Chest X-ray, AP view. Patient: 33 years old, sex M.
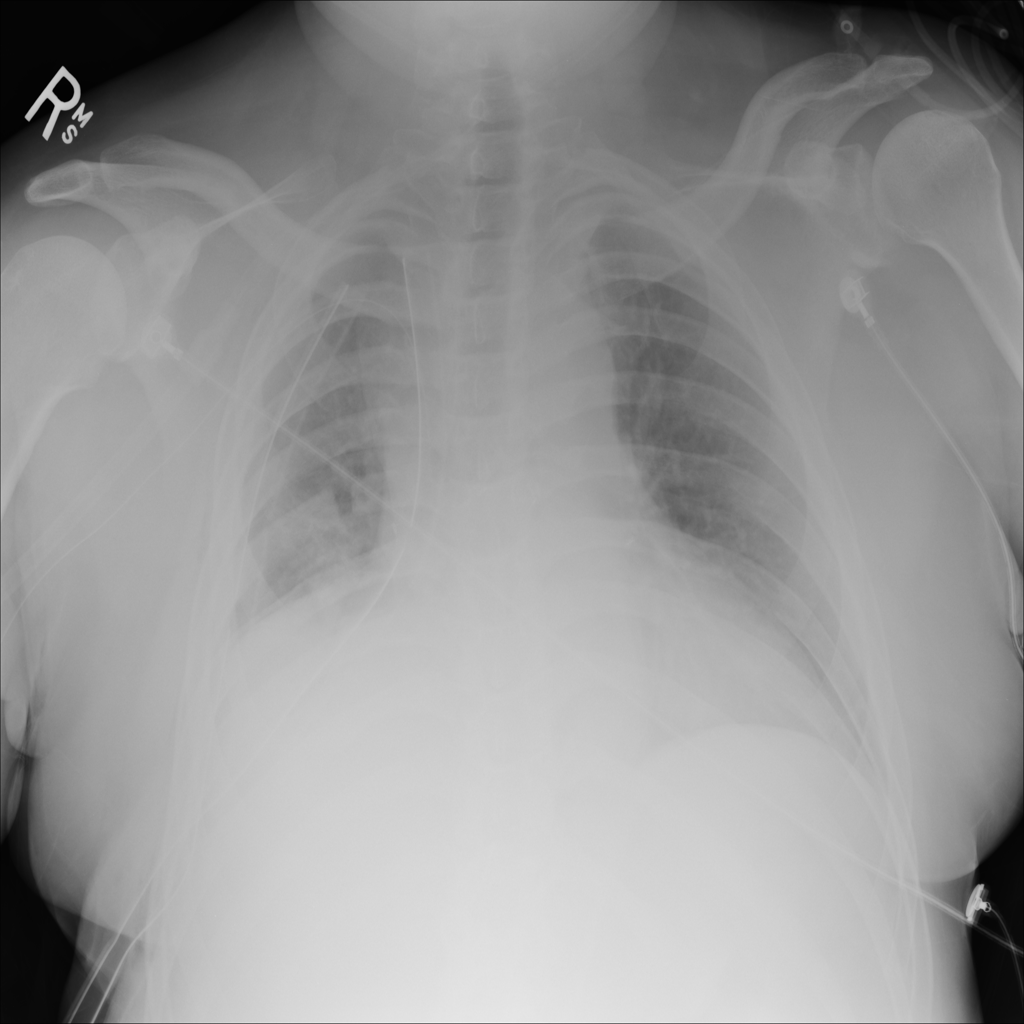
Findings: No Finding